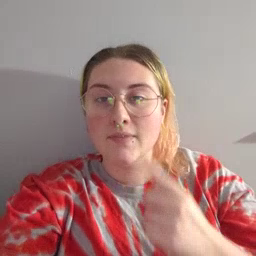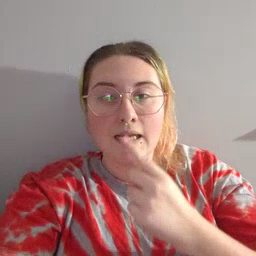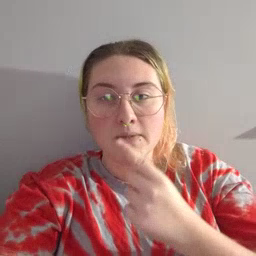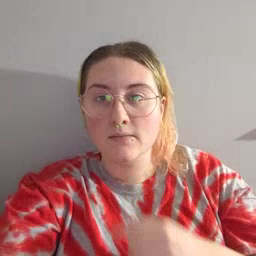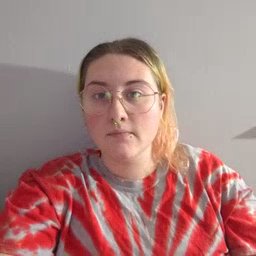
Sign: lips